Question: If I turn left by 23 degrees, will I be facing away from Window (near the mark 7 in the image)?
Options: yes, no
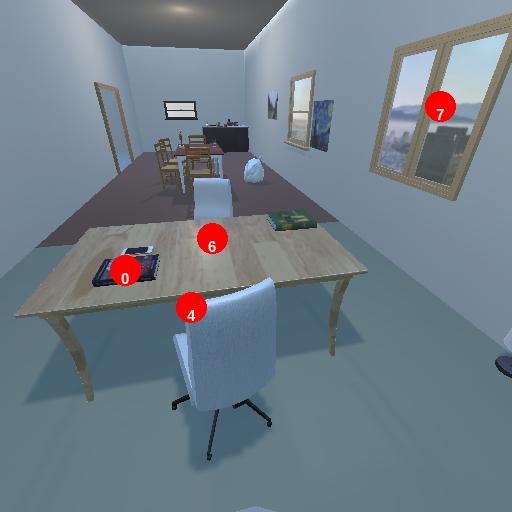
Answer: yes